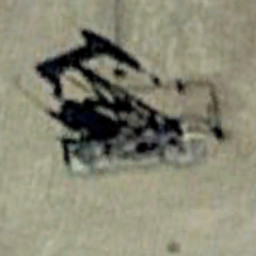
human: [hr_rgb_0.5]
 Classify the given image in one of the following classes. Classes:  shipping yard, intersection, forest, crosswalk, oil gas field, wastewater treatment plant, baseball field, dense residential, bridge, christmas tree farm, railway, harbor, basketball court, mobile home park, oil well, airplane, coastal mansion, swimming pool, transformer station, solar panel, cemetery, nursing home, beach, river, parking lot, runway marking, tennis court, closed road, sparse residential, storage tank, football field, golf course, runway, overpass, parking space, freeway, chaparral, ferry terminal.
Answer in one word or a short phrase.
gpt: oil well